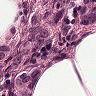
Metastatic tissue present: yes